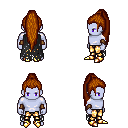
a pixel art fantasy rpg character, male body template, dark elf, purple skin, black tattered cape, gold greaves, brunette extra-long topknot hairstyle, cloth bracers, gold boots, four views (front, back, left, right), 2x2 character sprite sheet, small pixel art, hard edges, no anti-aliasing